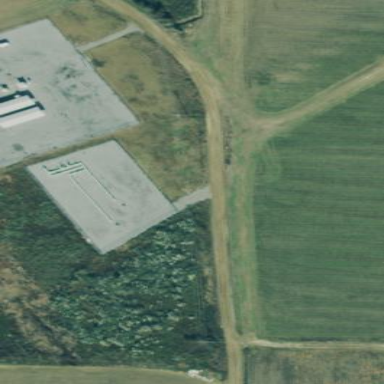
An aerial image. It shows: Measurement substation surrounded by fence.